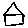
Label: house